Question: What is the value of this measurement?
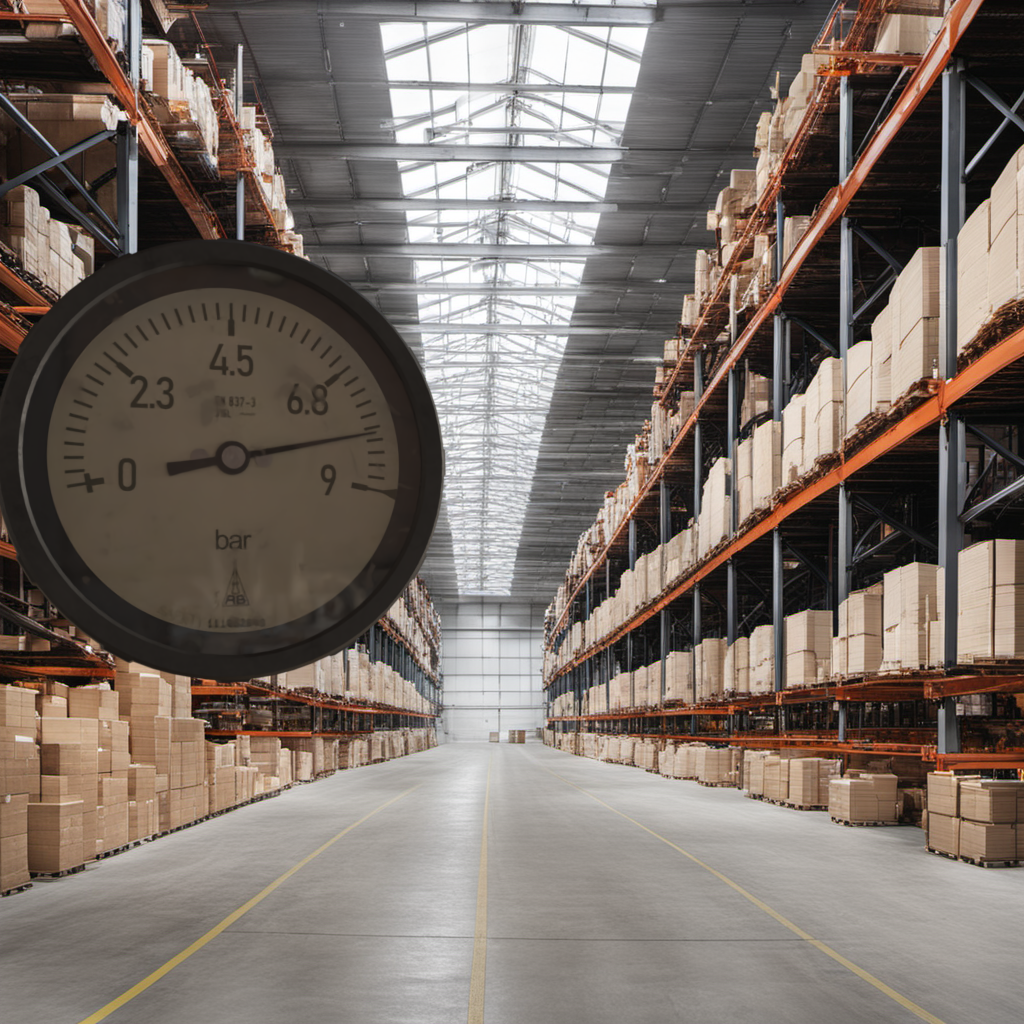
Answer: The result is 7.88
Question: What is the range of this measurement?
Answer: The range is from 0 to 9
Question: What is the minimum and maximum reading range of this measurement?
Answer: The minimum value is 0 and the maximum value is 9